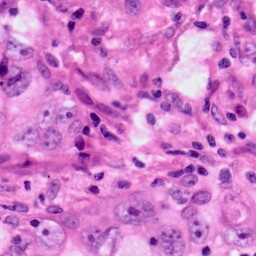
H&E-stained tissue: Lung